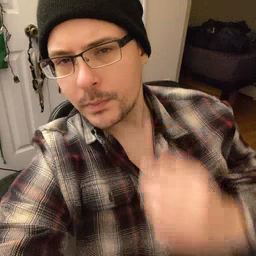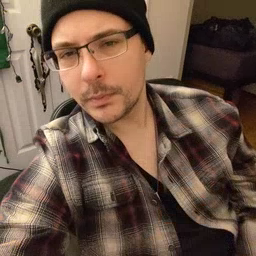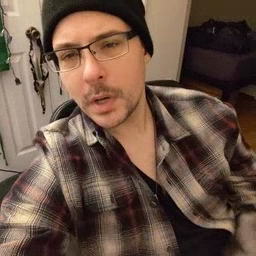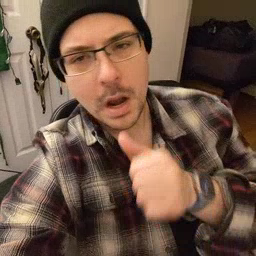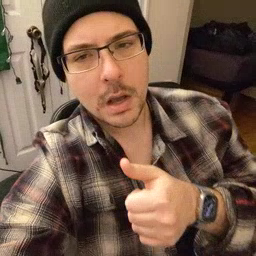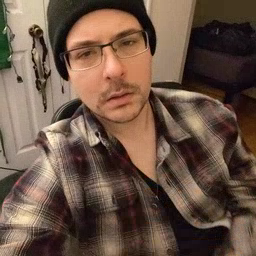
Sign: not